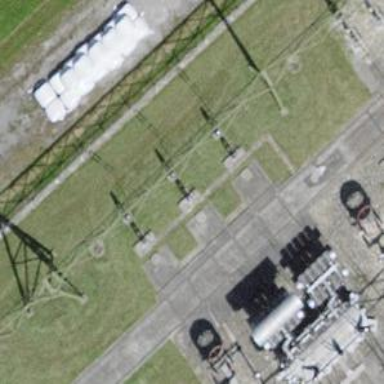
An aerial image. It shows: Insulator used in power systems.